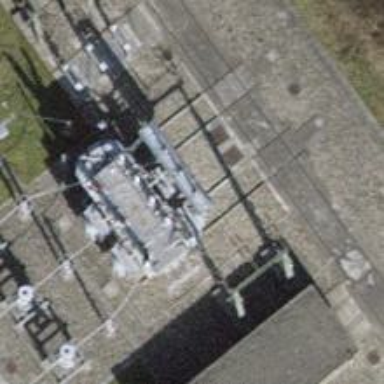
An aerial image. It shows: Insulator used in power systems.